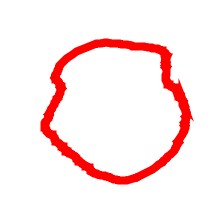
Shape: circle